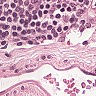
Metastatic tissue present: no